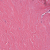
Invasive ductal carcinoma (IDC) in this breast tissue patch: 0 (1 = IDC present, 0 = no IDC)